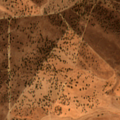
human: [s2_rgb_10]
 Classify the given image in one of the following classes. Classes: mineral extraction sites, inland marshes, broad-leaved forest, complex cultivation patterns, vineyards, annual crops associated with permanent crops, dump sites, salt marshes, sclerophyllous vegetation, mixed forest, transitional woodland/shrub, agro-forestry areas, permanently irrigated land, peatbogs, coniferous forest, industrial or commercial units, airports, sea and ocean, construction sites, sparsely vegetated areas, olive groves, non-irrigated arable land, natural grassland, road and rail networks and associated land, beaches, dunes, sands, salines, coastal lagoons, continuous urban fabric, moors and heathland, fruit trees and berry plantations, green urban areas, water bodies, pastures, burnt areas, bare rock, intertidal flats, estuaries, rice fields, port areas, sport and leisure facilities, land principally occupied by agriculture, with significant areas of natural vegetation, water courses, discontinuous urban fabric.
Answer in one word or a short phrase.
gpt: pastures, agro-forestry areas